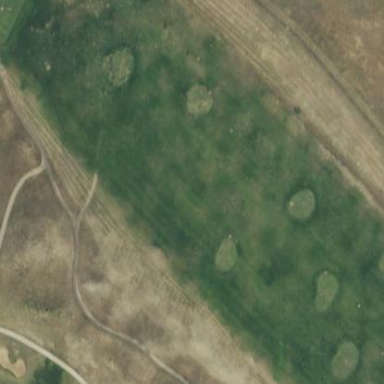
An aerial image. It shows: Golf driving range on grass land.